Question: I'm working on a game in SFML, but I wanted to use .tmx files for the maps, so I added those necessary files to my project, and subsequently had to add Box2D and zlib to my project so that everything compiled ok. Now that everything compiled ok, I can't help but notice how much of the code in my project doesn't actually pertain to what I'm working on. It's mostly the code from zlib, and the tmx map loader. It looks like this:

With the only code that's mine being in the Include filter, and the code that isn't in any filter but Source.
So ultimately my question is this. Is there a way that I can have all of those header files and cpp files that don't directly pertain to my game in another project in the solution that I can somehow reference? I guess I just want to clean up the project and make it easier to navigate, but I don't know enough about Visual Studio.
Any help would be appreciated, thanks!
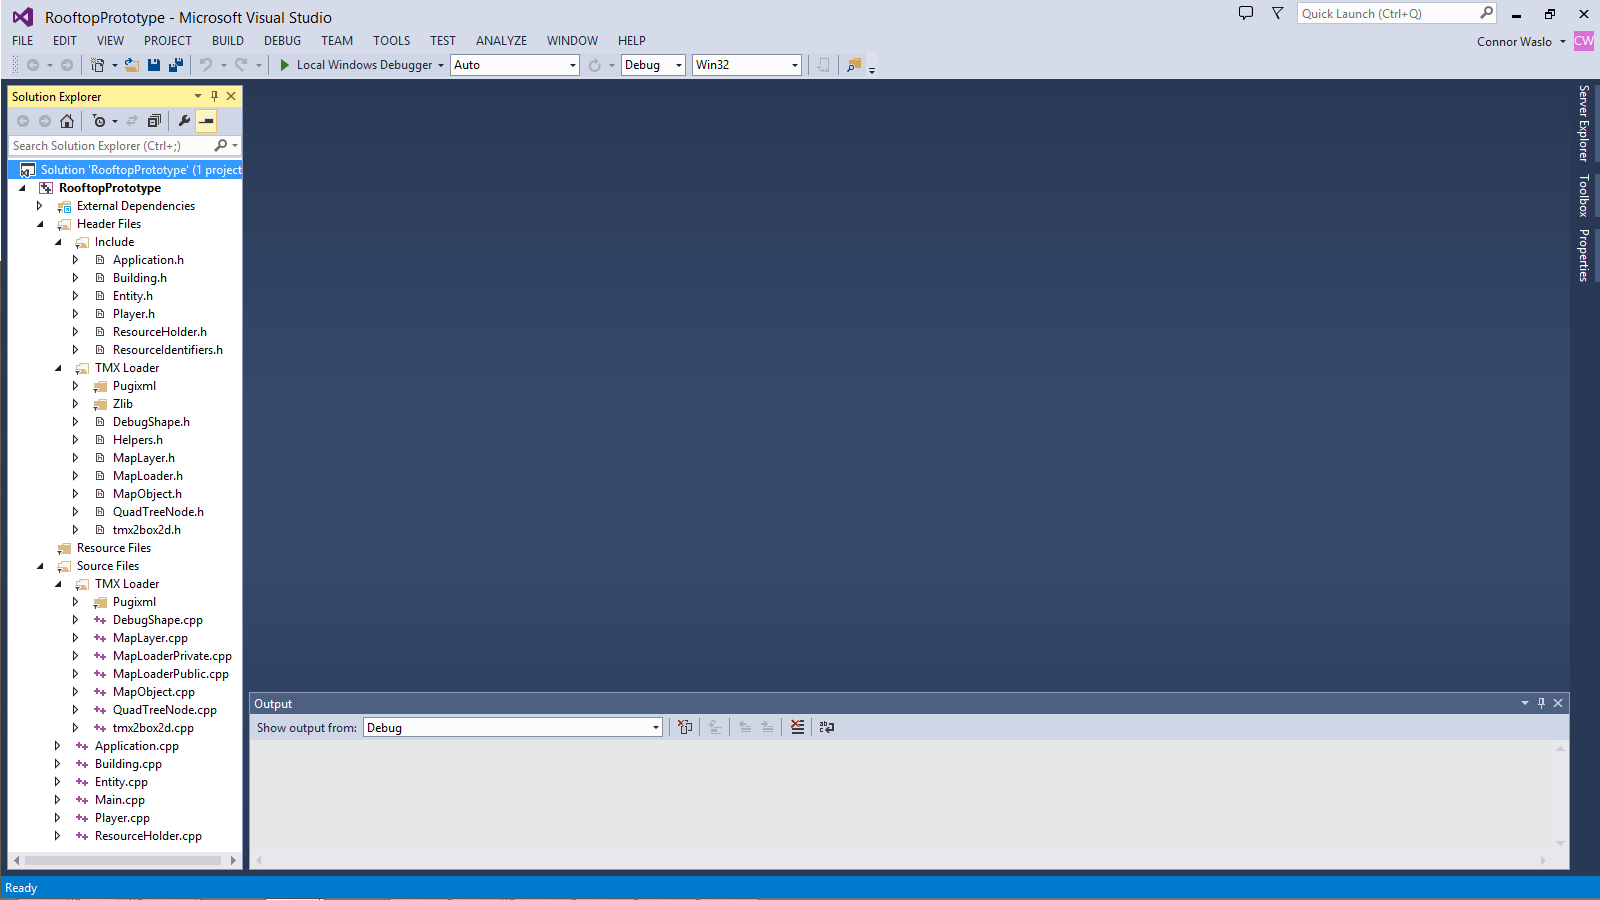
Answer: The concept of having non-project related files not included in your project is called "linking" and is one of the core concepts of C++.
Just build zlib, the TMX loader and pugixml as libraries and link against them. That way you'll have no library code in your project solution and things are logically and physically separated.